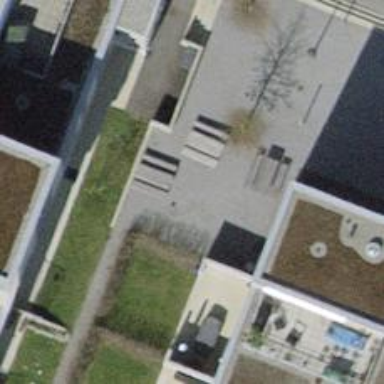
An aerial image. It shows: Picnic table located in leisure land area.